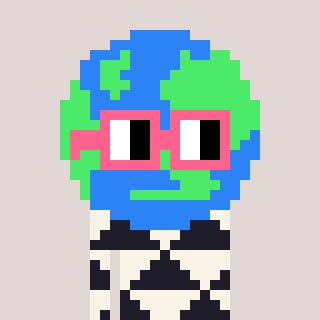
a pixel art character with square pink glasses, a earth-shaped head and a grayscale-colored body on a warm background